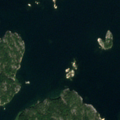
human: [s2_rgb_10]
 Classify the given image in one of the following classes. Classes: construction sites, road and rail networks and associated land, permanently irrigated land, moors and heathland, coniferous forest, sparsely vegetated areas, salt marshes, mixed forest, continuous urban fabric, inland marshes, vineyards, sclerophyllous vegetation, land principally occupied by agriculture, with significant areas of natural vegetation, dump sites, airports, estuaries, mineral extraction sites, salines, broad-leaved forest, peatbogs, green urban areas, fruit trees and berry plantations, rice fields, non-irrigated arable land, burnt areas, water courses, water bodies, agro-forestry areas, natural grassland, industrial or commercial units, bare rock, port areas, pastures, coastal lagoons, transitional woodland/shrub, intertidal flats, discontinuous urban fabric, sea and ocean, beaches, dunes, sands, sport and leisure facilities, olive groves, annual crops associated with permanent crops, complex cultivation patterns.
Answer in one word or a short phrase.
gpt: mixed forest, sea and ocean